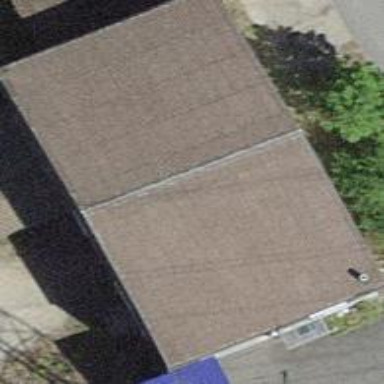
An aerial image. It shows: Building with tiled roof.